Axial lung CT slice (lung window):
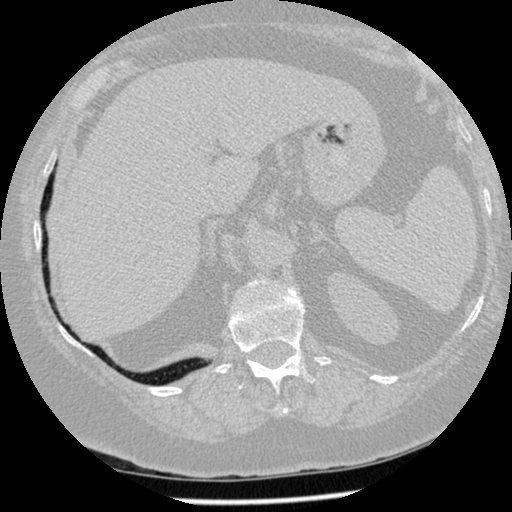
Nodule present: no